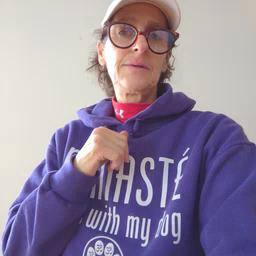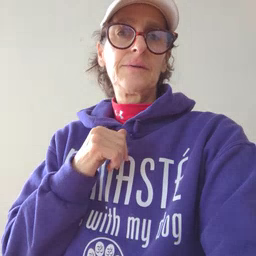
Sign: girl